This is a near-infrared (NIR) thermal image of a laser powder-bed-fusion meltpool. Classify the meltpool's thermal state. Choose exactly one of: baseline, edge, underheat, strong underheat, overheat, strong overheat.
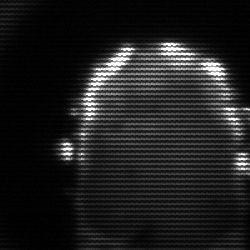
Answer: baseline